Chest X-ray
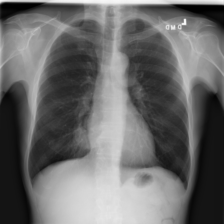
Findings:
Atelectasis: negative
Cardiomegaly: negative
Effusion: negative
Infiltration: negative
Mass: positive
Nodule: negative
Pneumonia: negative
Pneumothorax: negative
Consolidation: negative
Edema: negative
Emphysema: negative
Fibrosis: negative
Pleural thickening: negative
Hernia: negative